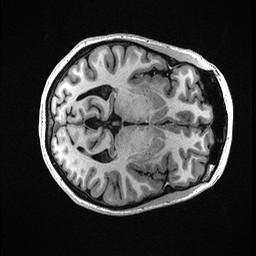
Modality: T1w
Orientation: axial
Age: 42
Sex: female
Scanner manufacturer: ge
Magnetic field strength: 3 T
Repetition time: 0.006952 s
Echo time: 0.00292 s